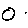
Label: circle